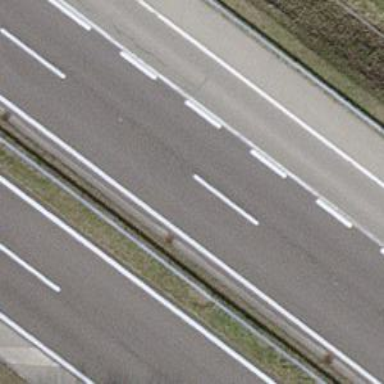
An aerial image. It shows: Asphalt motorway.